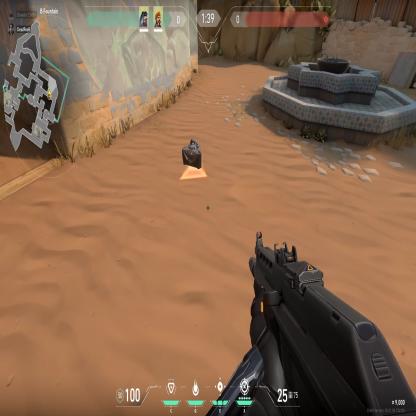
Label: dropped spike